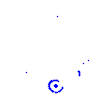
Particle: kaon